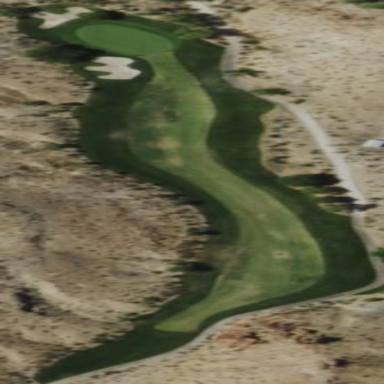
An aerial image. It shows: Area with grass used as rough in golf course.